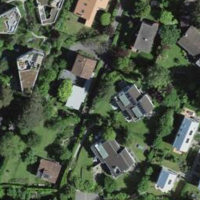
EUNIS habitat code: 55
Species observed at this site:
Zoropsis spinimana